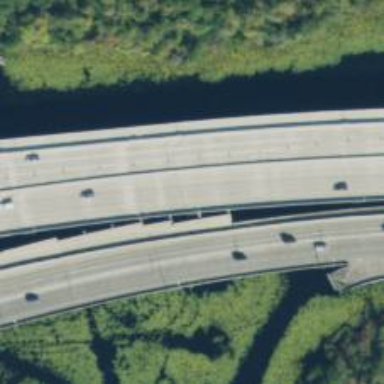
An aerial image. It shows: Floating bridge on the motorway.